Question:
In the above form, when the users choose 'No' radio button of 'Want it?' field the following select menu of 'If yes, how?' field & text input area of 'Address' field should be disabled.
If the users choose 'Yes' both the following fields should be enabled where users shall have the preference to choose delivery method in the selection menu of 'If yes, how?' field which are:
'home_delivery'
'pos_delivery'
If the users select 'pos_delivery' the text input area of 'Address' field should be disabled.
The html & jQuery codes are as following:
'''
<table>
<tr>
<td>Want it?</td>
<td><input type="radio" name="choose" id="yes" value="Yes" />Yes</td>
<td><input type="radio" name="choose" id="no" value="No" />No</td>
</tr>
<tr>
<td>If yes, how?</td>
<td>
<select name="delivery_method" id="delivery_method">
<option value="" selected="selected">Select Delivery Method</option>
<option value="home_delivery">Home Delivery</option>
<option value="pos_delivery">Point of Sale Delivery</option>
</select>
</td>
</tr>
<tr>
<td>Address:</td>
<td><input name="address" id="address" type="text" value="" size="30" />
</td>
</tr>
'''
##
'''
<script type="text/javascript">
jQuery(document).ready(function($){
$('input[name="choose"]').on('click', function() {
if ($(this).val() === 'Yes') {
$('#delivery_method,#address').removeProp("disabled");
}else{
$('#delivery_method,#address').prop("disabled", "disabled");
}
});disabled
});
</script>
</script>-->
<script type="text/javascript">
jQuery(document).ready(function($){
$('#address').attr('disabled','disabled');
$('select[name="delivery_method"]').on('change',function(){
var option = $(this).val();
if(option === "home_delivery"){
$('#address').removeAttr('disabled');
}else{
$('#address').attr('disabled','disabled');
}
});
});
</script>
'''
The following blocks of jQuery code serve the purpose individually but when these are combined together, it seems that the following two blocks of jQuery code are conflicting with each other.
How can I combined these two block of code together in this case?
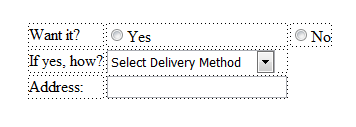
Answer: Just replace this...
'''
$('#delivery_method,#address').removeProp("disabled", "disabled");
'''
...with this...
'''
$('#delivery_method,#address').prop("disabled", false);
'''
Additionally you somehow left a 'disabled' function or statement there for some reason:
'''
jQuery(document).ready(function($){
$('input[name="choose"]').on('click', function() {
if ($(this).val() === 'Yes') {
$('#delivery_method,#address').prop("disabled", false);
}else{
$('#delivery_method,#address').prop("disabled", "disabled");
}
});disabled /* <-- this one */
});
'''
...just remove that and you should be good to go.
A little explanation: 'removeProp' takes one property only, so you either use that properly...
'''
$('#delivery_method,#address').removeProp("disabled");
'''
... or use 'prop' to do the same, as shown above.
<URL>